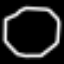
Label: octagon